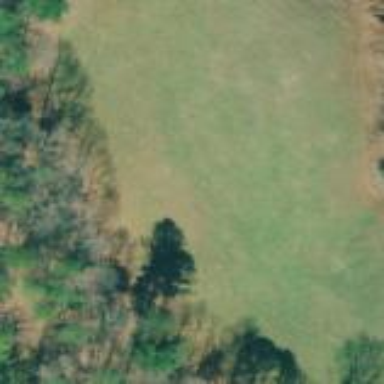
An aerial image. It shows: Wildlife opening within meadow area.